I will show an image sequence of human cooking. I have annotated the images with numbered circles. Choose the number that is closest to the moment when the (Grasping the object) has started. You are a five-time world champion in this game. Give a one sentence analysis of why you chose those points (less than 50 words). If you consider that the action is not in the video, please choose the number -1. Provide your answer at the end in a json file of this format: {"points": []}
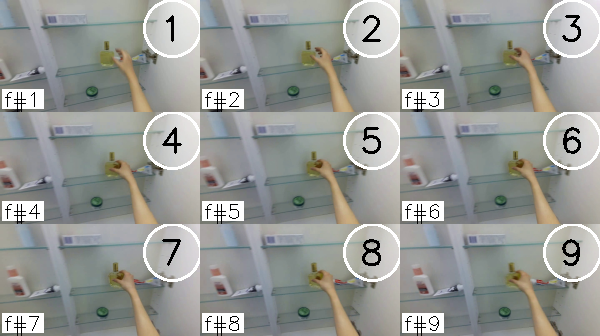
Frame 4 shows the clearest moment of hand-object contact.
{"points": [4]}